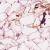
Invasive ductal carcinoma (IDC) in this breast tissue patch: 0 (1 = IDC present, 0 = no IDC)